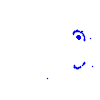
Particle: kaon